Question: I'm building a small app with Swift where I want to achieve following:
- MapView with several Annotations
- Click on one of the annotations shows some Details in an overlay that is moving in from the bottom and fill approx. half of the screen
- The upper half of the display still shows the MapView. A click on the map closes the details
Now I've read a lot about different possibilities. First I've tried using a ContainerView with something like this:

'''
@IBOutlet weak var detailsContainerYPosition: NSLayoutConstraint!
func mapView(mapView: MKMapView!, didSelectAnnotationView view: MKAnnotationView!) {
UIView.animateWithDuration(0.3, delay: 0.0, options: UIViewAnimationOptions.CurveEaseOut, animations: {
self. detailsContainerYPosition.constant = 0
self.view.layoutIfNeeded()
}, completion: nil)
}
'''
The problem with that was, that the viewDidLoad() method was only fired once and I wanted to use that to build up the Details page after passing some data to the controller class.
So next I've played around with a custom segue and cam up with this:
'''
class DetailsSegue: UIStoryboardSegue {
override func perform() {
// Assign the source and destination views to local variables.
var mapView = self.sourceViewController.view as UIView!
var detailsView = self.destinationViewController.view as UIView!
// Get the screen width and height.
let screenWidth = UIScreen.mainScreen().bounds.size.width
let screenHeight = UIScreen.mainScreen().bounds.size.height
// Specify the initial position of the destination view.
detailsView.frame = CGRectMake(0.0, screenHeight, screenWidth, 140)
// Access the app's key window and insert the destination view above the current (source) one.
let window = UIApplication.sharedApplication().keyWindow
window?.insertSubview(detailsView, aboveSubview: mapView)
// Animate the transition.
UIView.animateWithDuration(0.4, animations: { () -> Void in
detailsView.frame = CGRectOffset(detailsView.frame, 0.0, -140)
}, completion: nil)
}
}
'''
This seems to be the better solution because I could send some data to the new controller within the prepareForSegue() function AND the viewDidLoad() method is fired every time this segue is initiated but now I'm struggling:
- Everytime the annotation is clicked and the segue is called, a new View is inserted. But if ONE detail view is already visible, I would like to just update this one
- I can't find any way to unwind this segue when didDeselectAnnotationView is called from the MapView.
But perhaps anybody here has even a better way to achieve an UI like this.
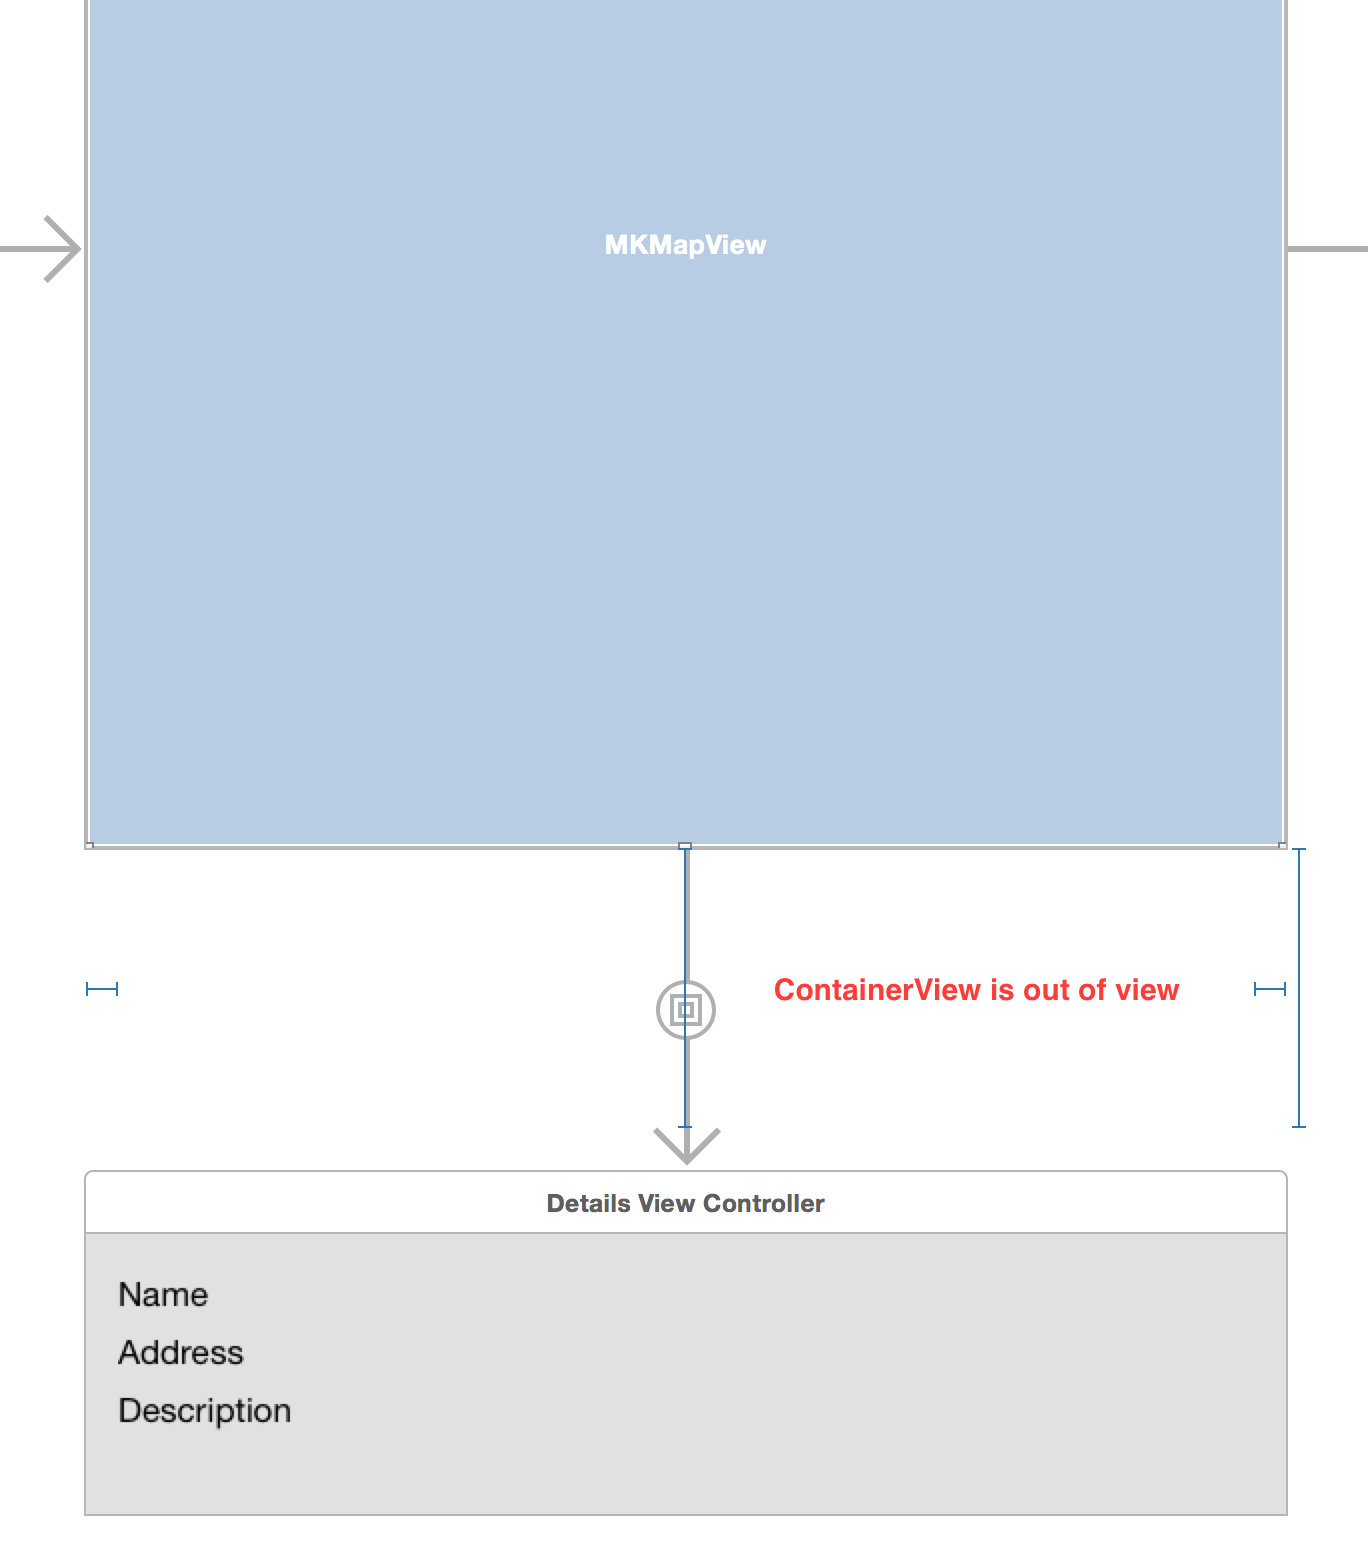
Answer: I've finally managed to get what I wanted by manually adding a ViewController and a view like this:
'''
let detailsWidth: CGFloat = view.bounds.width
let detailsHeight: CGFloat = 150
let detailsViewFrame: CGRect = CGRectMake(0, view.bounds.height, detailsWidth, detailsHeight)
detailsController = storyboard?.instantiateViewControllerWithIdentifier("details") as! DetailsViewController
detailsController.descriptionText = "I'm a text that was passed from the MainViewController"
self.addChildViewController(detailsController)
detailsController.view.frame = detailsViewFrame
view.addSubview(detailsController.view)
detailsController.didMoveToParentViewController(self)
'''
And when dismissing the Details, I remove the Controller like this:
'''
self.detailsController.removeFromParentViewController()
'''
I created a small sample to demonstrate my solution:
<URL>